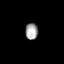
Tissue: lung
Cell type: Epithelial cells
Senescence score: 0.1501
Nuclear area (px): 203
Mean DAPI intensity: 162.049